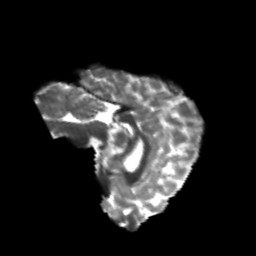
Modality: T2w
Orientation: sagittal
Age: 22
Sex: female
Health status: healthy
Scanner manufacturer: philips
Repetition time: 7.393 s
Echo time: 0.08599 s